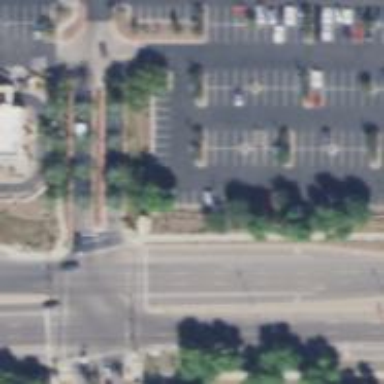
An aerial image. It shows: Solid stop line on the road marking.